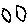
Label: circle